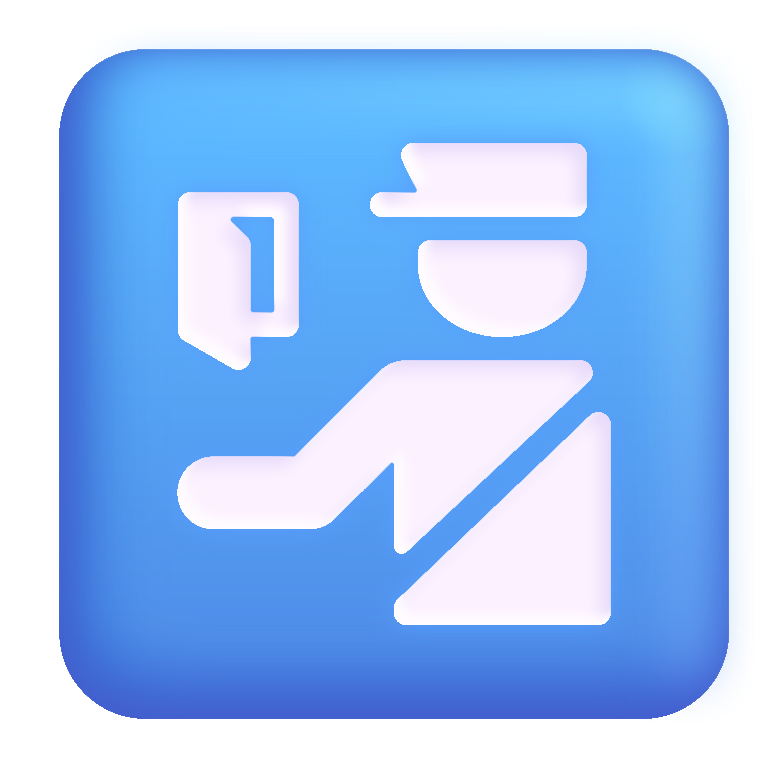
passport control color